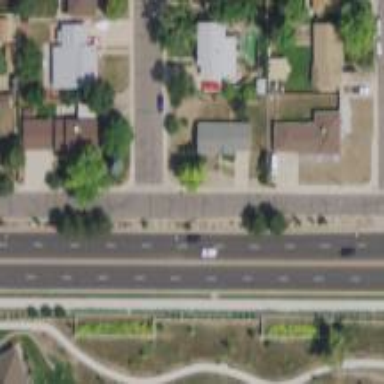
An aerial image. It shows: Residential road with asphalt surface.